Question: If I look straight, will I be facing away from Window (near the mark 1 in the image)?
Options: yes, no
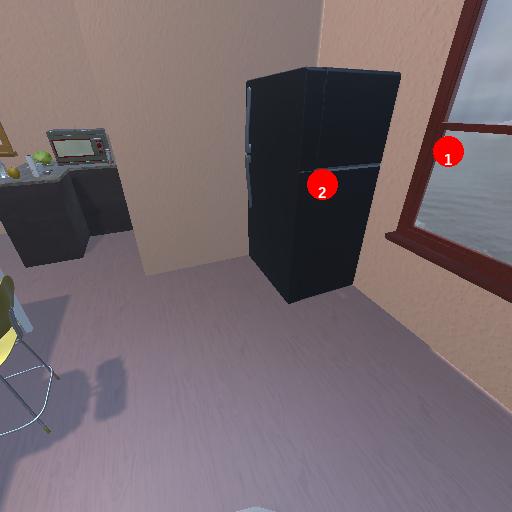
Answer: yes